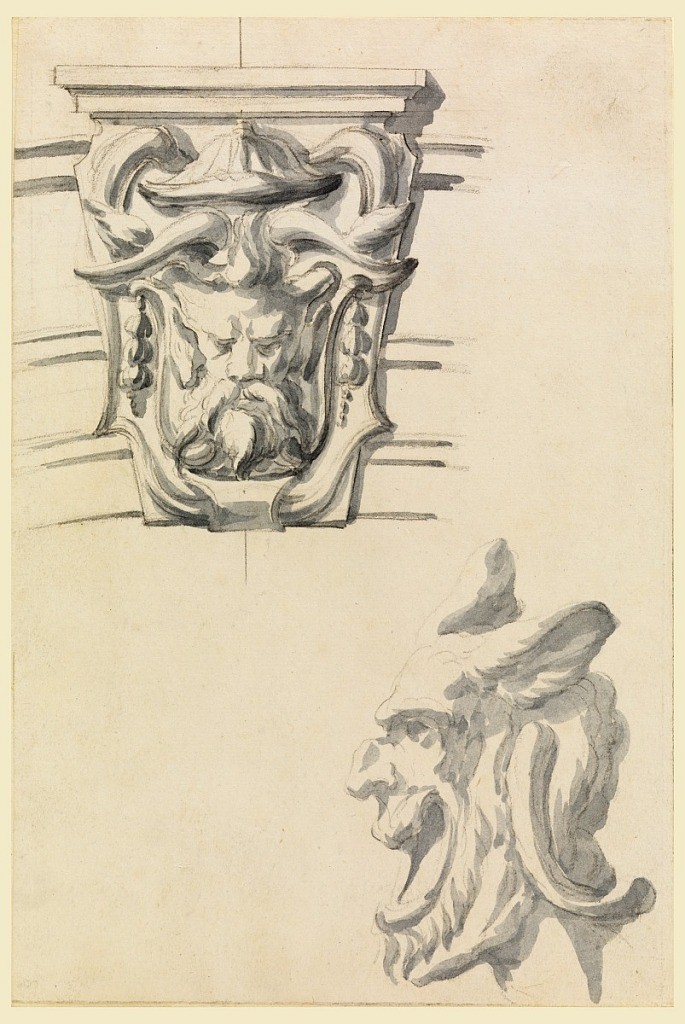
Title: Design for a keystone and a mask
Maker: Carlo Marchionni, Italian, 1702–1786
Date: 1750–80
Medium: Black crayon, brush and blue-gray watercolor on paper
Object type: Drawing
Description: Above, the keystone with two escutcheons, the uppermost with a bearded mask with horns and donkey's ears. Laterally, the cornices of an entablature. Below, a similar mask with open mouth, seen in profile.